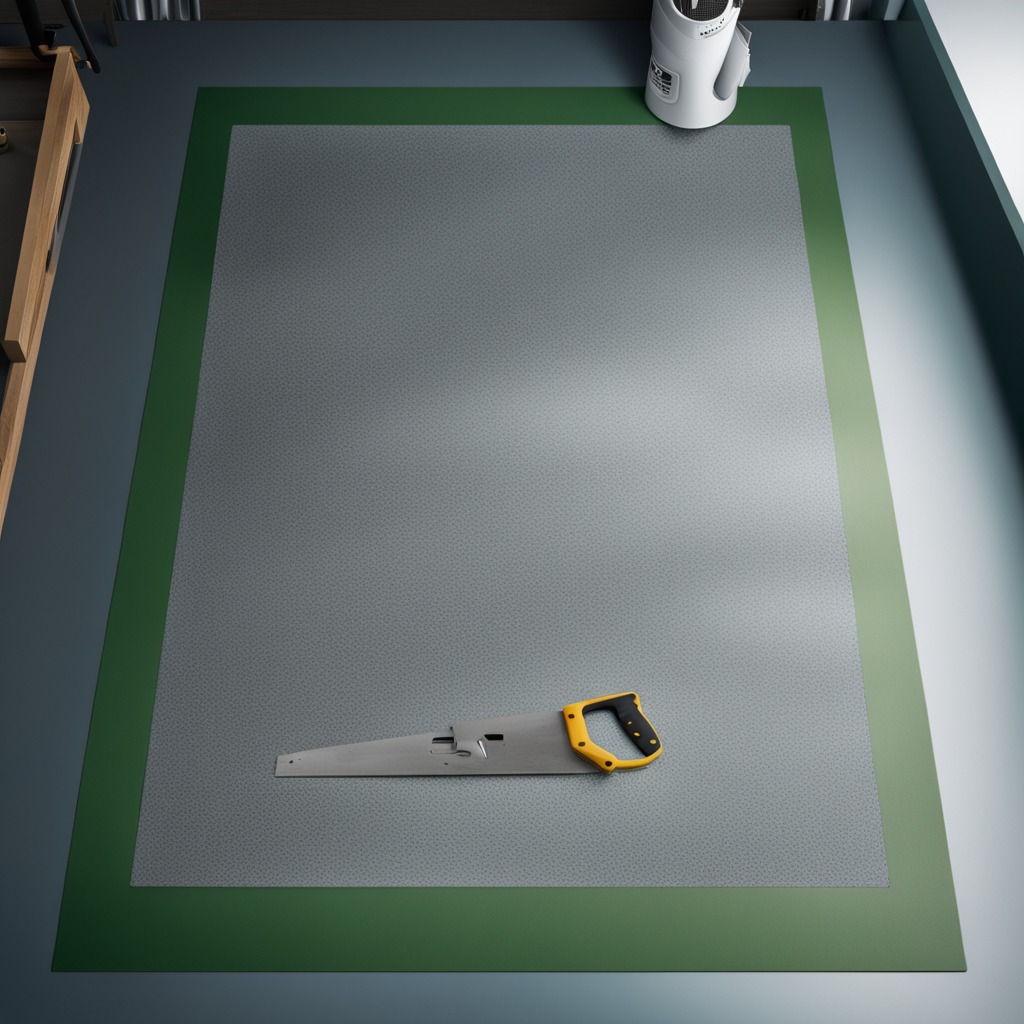
A metal saw lies on a green rubber mat beneath a clean granite tabletop inside a workshop under bright overhead lighting crisp shadows high clarity worn but beneath the mat